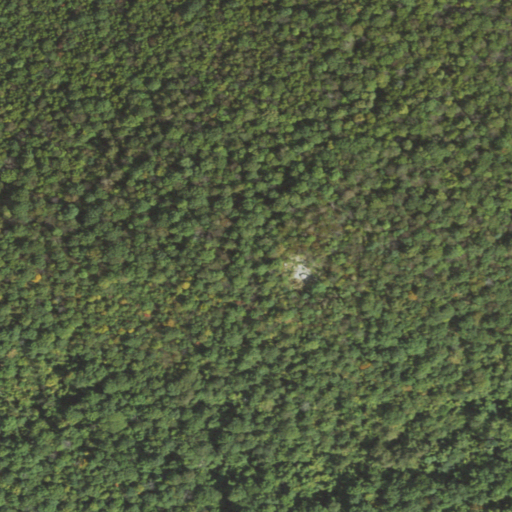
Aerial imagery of mountain in Pennsylvania named Kimber Mountain containing only deciduous forest